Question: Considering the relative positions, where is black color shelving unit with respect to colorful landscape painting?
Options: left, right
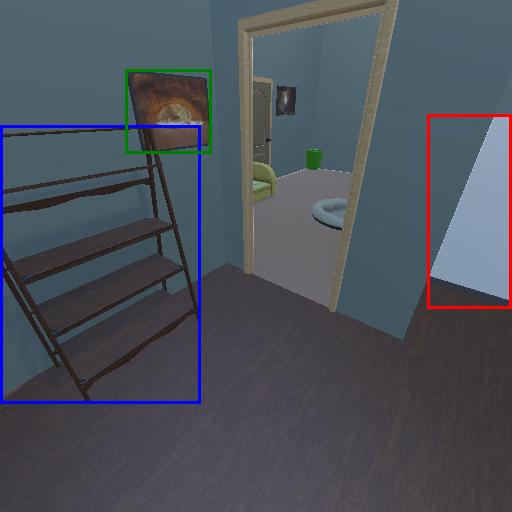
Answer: left